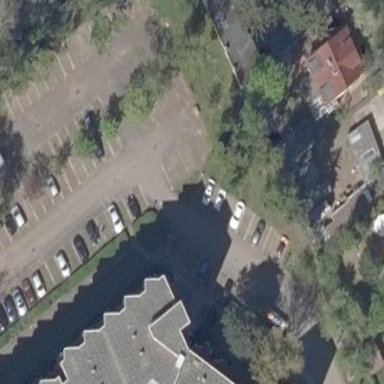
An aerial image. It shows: Parking area with surface.